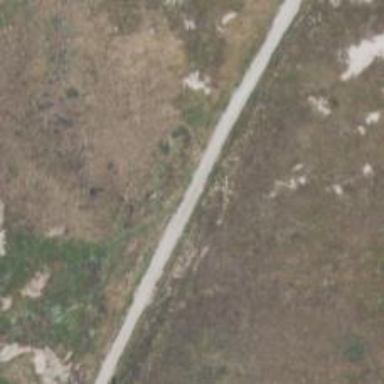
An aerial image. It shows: Road classified as unclassified leading to military base.